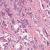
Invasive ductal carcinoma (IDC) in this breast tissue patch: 1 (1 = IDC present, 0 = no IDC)